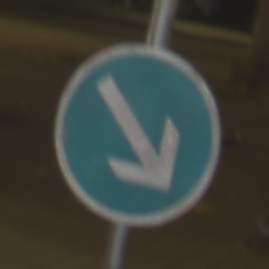
Verkehrszeichen: VorgeschriebeneVorbeifahrtRechts
Umgebung: Outdoor, Urban
Tageszeit: Night
Wetter: Clear
Licht: Artificial
Jahreszeit: NotSpecified
Kontrast: HighContrast